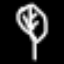
Label: leaf